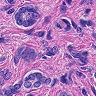
Metastatic tissue present: yes